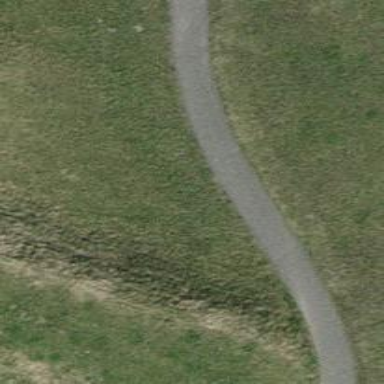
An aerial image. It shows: Asphalt track with grade 1 surface quality. The trail visibility is excellent.